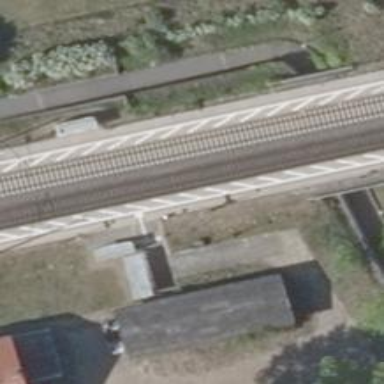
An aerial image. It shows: Stop position for public transport at railway stop.